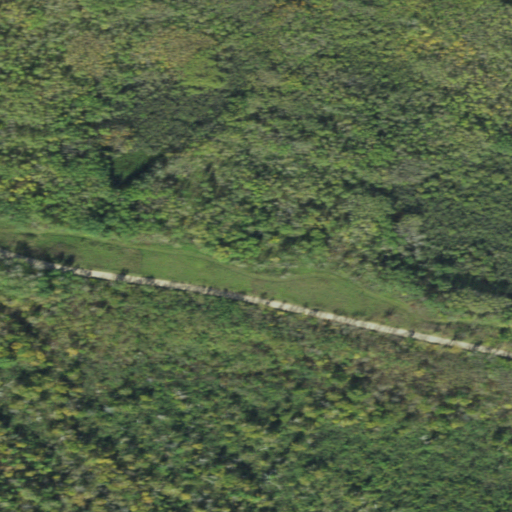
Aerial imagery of ridge(s) in Minnesota named Randen Ridge containing woody wetlands and open development